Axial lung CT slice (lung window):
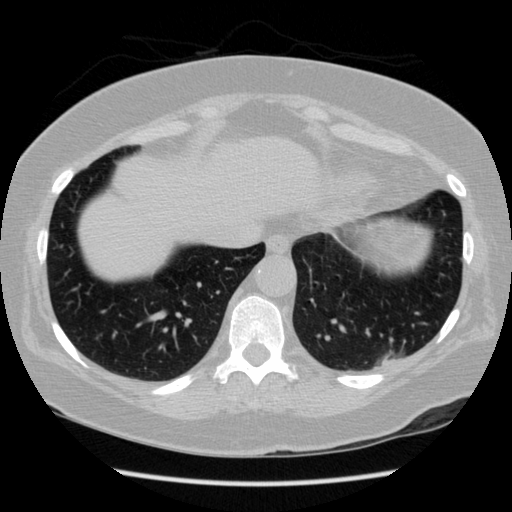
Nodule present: yes
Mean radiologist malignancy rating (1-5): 1